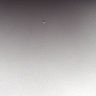
Metastatic tissue present: no